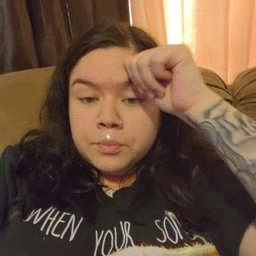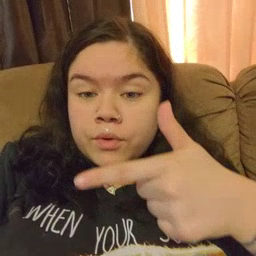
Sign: brother